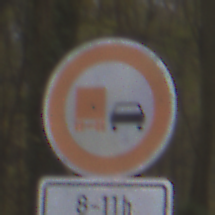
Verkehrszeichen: UeberholverbotKraftfahrzeuge
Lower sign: ZeitangabenOhneBeschraenkungAufWochentage2
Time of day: MorningAfternoon
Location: Outdoor (Nature)
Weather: Overcast
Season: Autumn
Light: Natural